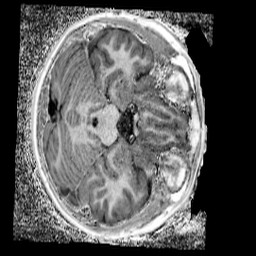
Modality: UNIT1_denoised
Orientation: axial
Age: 11
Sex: male
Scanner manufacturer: siemens
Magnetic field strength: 3 T
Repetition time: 4 s
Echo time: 0.00299 s